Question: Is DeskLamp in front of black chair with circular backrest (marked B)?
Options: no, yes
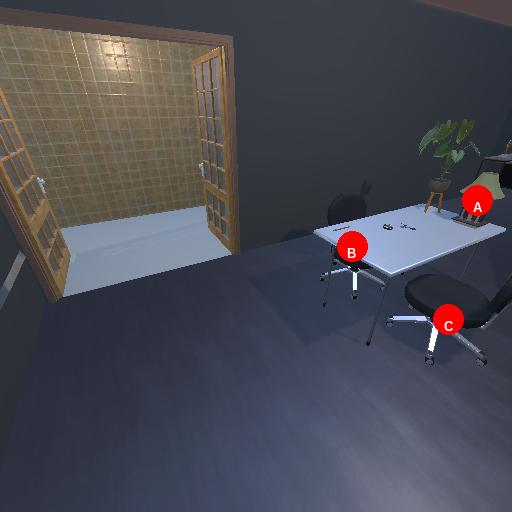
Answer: no